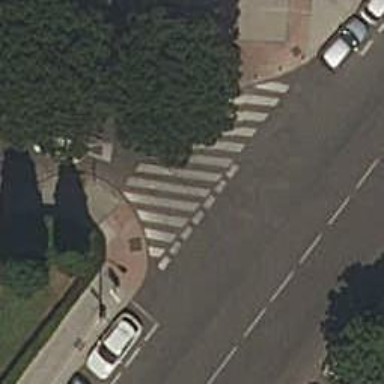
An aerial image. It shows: Marked road crossing with traffic calming table.